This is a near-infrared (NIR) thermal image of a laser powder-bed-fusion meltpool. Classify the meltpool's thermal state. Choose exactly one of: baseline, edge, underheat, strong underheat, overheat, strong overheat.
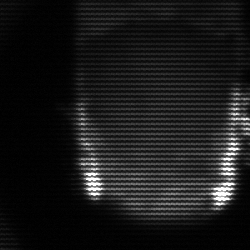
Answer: baseline